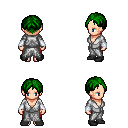
a pixel art fantasy rpg character, female body template, human, light skin, white robe, red pants, green parted hairstyle, white cloth bracers, black shoes, four views (front, back, left, right), 2x2 character sprite sheet, small pixel art, hard edges, no anti-aliasing